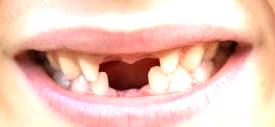
Condition: hypodontia